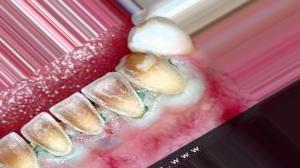
Condition: Tooth Discoloration